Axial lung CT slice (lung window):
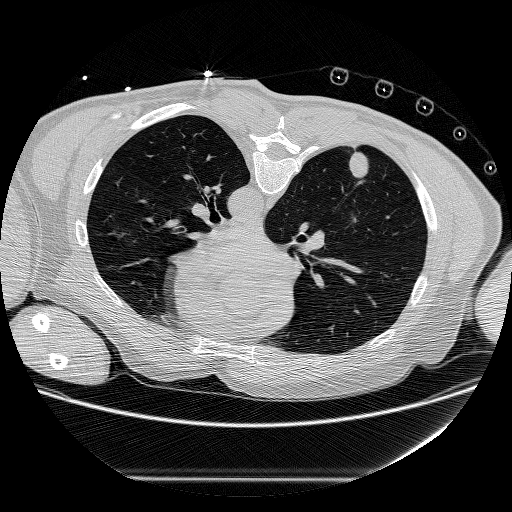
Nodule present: yes
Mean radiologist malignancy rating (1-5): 4.25